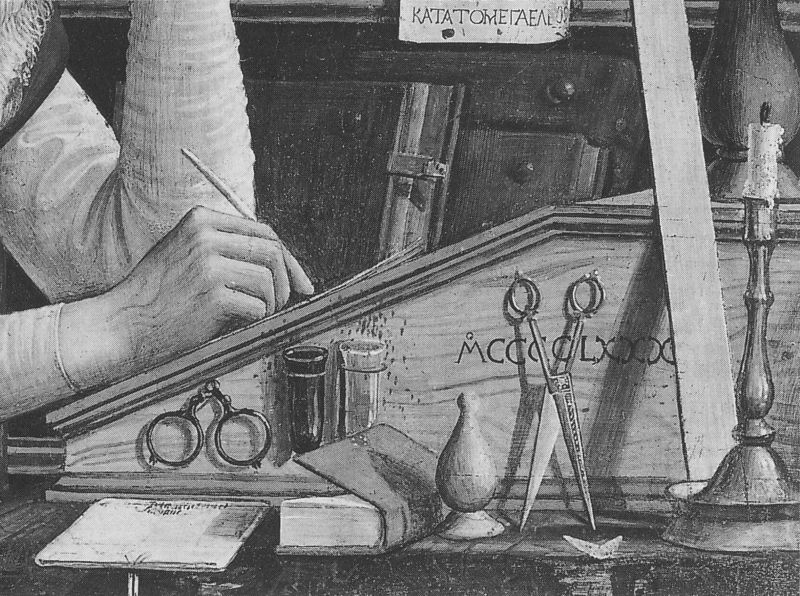
Titel: Heiliger Hieronymus im Gehäuse
Künstler: Ghirlandaio
Institution: Florenz, Ognissanti
Schlagwörter: feder, hand, finger, zeichnung, arm, person, bücher, grafik, tafel, kerze, leuchter, schere, buch, brille, arzt, stift, pult, kiel, kerzenständer, kerzenhalter, briefe, schreiben, griechisch, ständer, schreiber, tintenfass, büro, griffel, docht, wissenschaft, schrieber